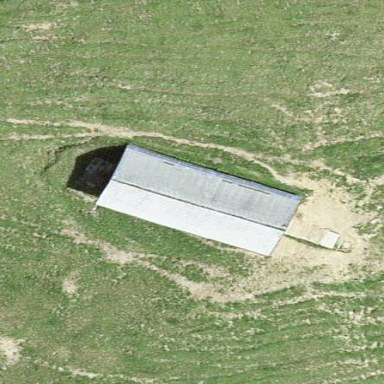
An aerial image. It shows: Gabled roof on farm auxiliary building.